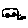
Label: car